Interaction volume radius: 5 \u00c5
Interaction volume height: 20 \u00c5
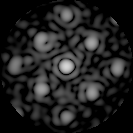
Disorder parameter: 0.2665